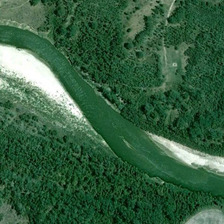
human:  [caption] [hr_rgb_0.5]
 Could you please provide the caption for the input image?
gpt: many green trees are in two sides of a curved green river .

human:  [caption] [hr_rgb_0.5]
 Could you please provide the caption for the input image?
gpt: many green trees are in two sides of a curved green river .

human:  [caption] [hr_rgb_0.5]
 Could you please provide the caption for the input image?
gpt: many green trees are in two sides of a curved green river .

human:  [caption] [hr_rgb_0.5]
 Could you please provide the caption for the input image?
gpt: many green trees are in two sides of a curved green river .

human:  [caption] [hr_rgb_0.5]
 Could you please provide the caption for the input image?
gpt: many green trees are in two sides of a curved green river .